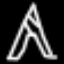
Label: The Eiffel Tower